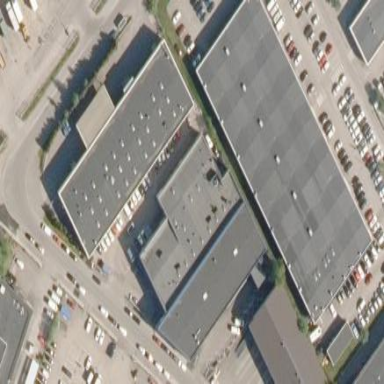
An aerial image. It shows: Industrial building with flat roof.